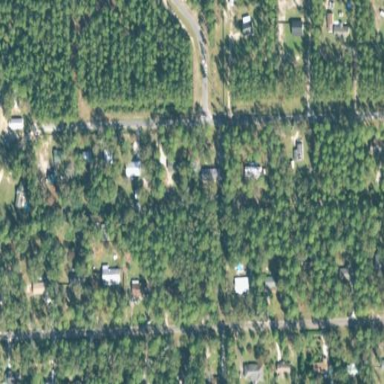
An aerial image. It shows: This residential area consists of single-family homes.